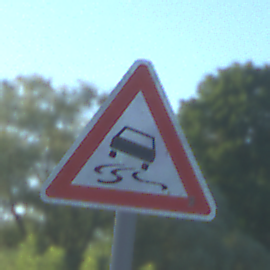
Verkehrszeichen: SchleuderOderRutschgefahr
Umgebung: Outdoor, Nature
Tageszeit: MorningAfternoon
Wetter: Clear
Licht: Natural
Jahreszeit: NotSpecified
Kontrast: HighContrast